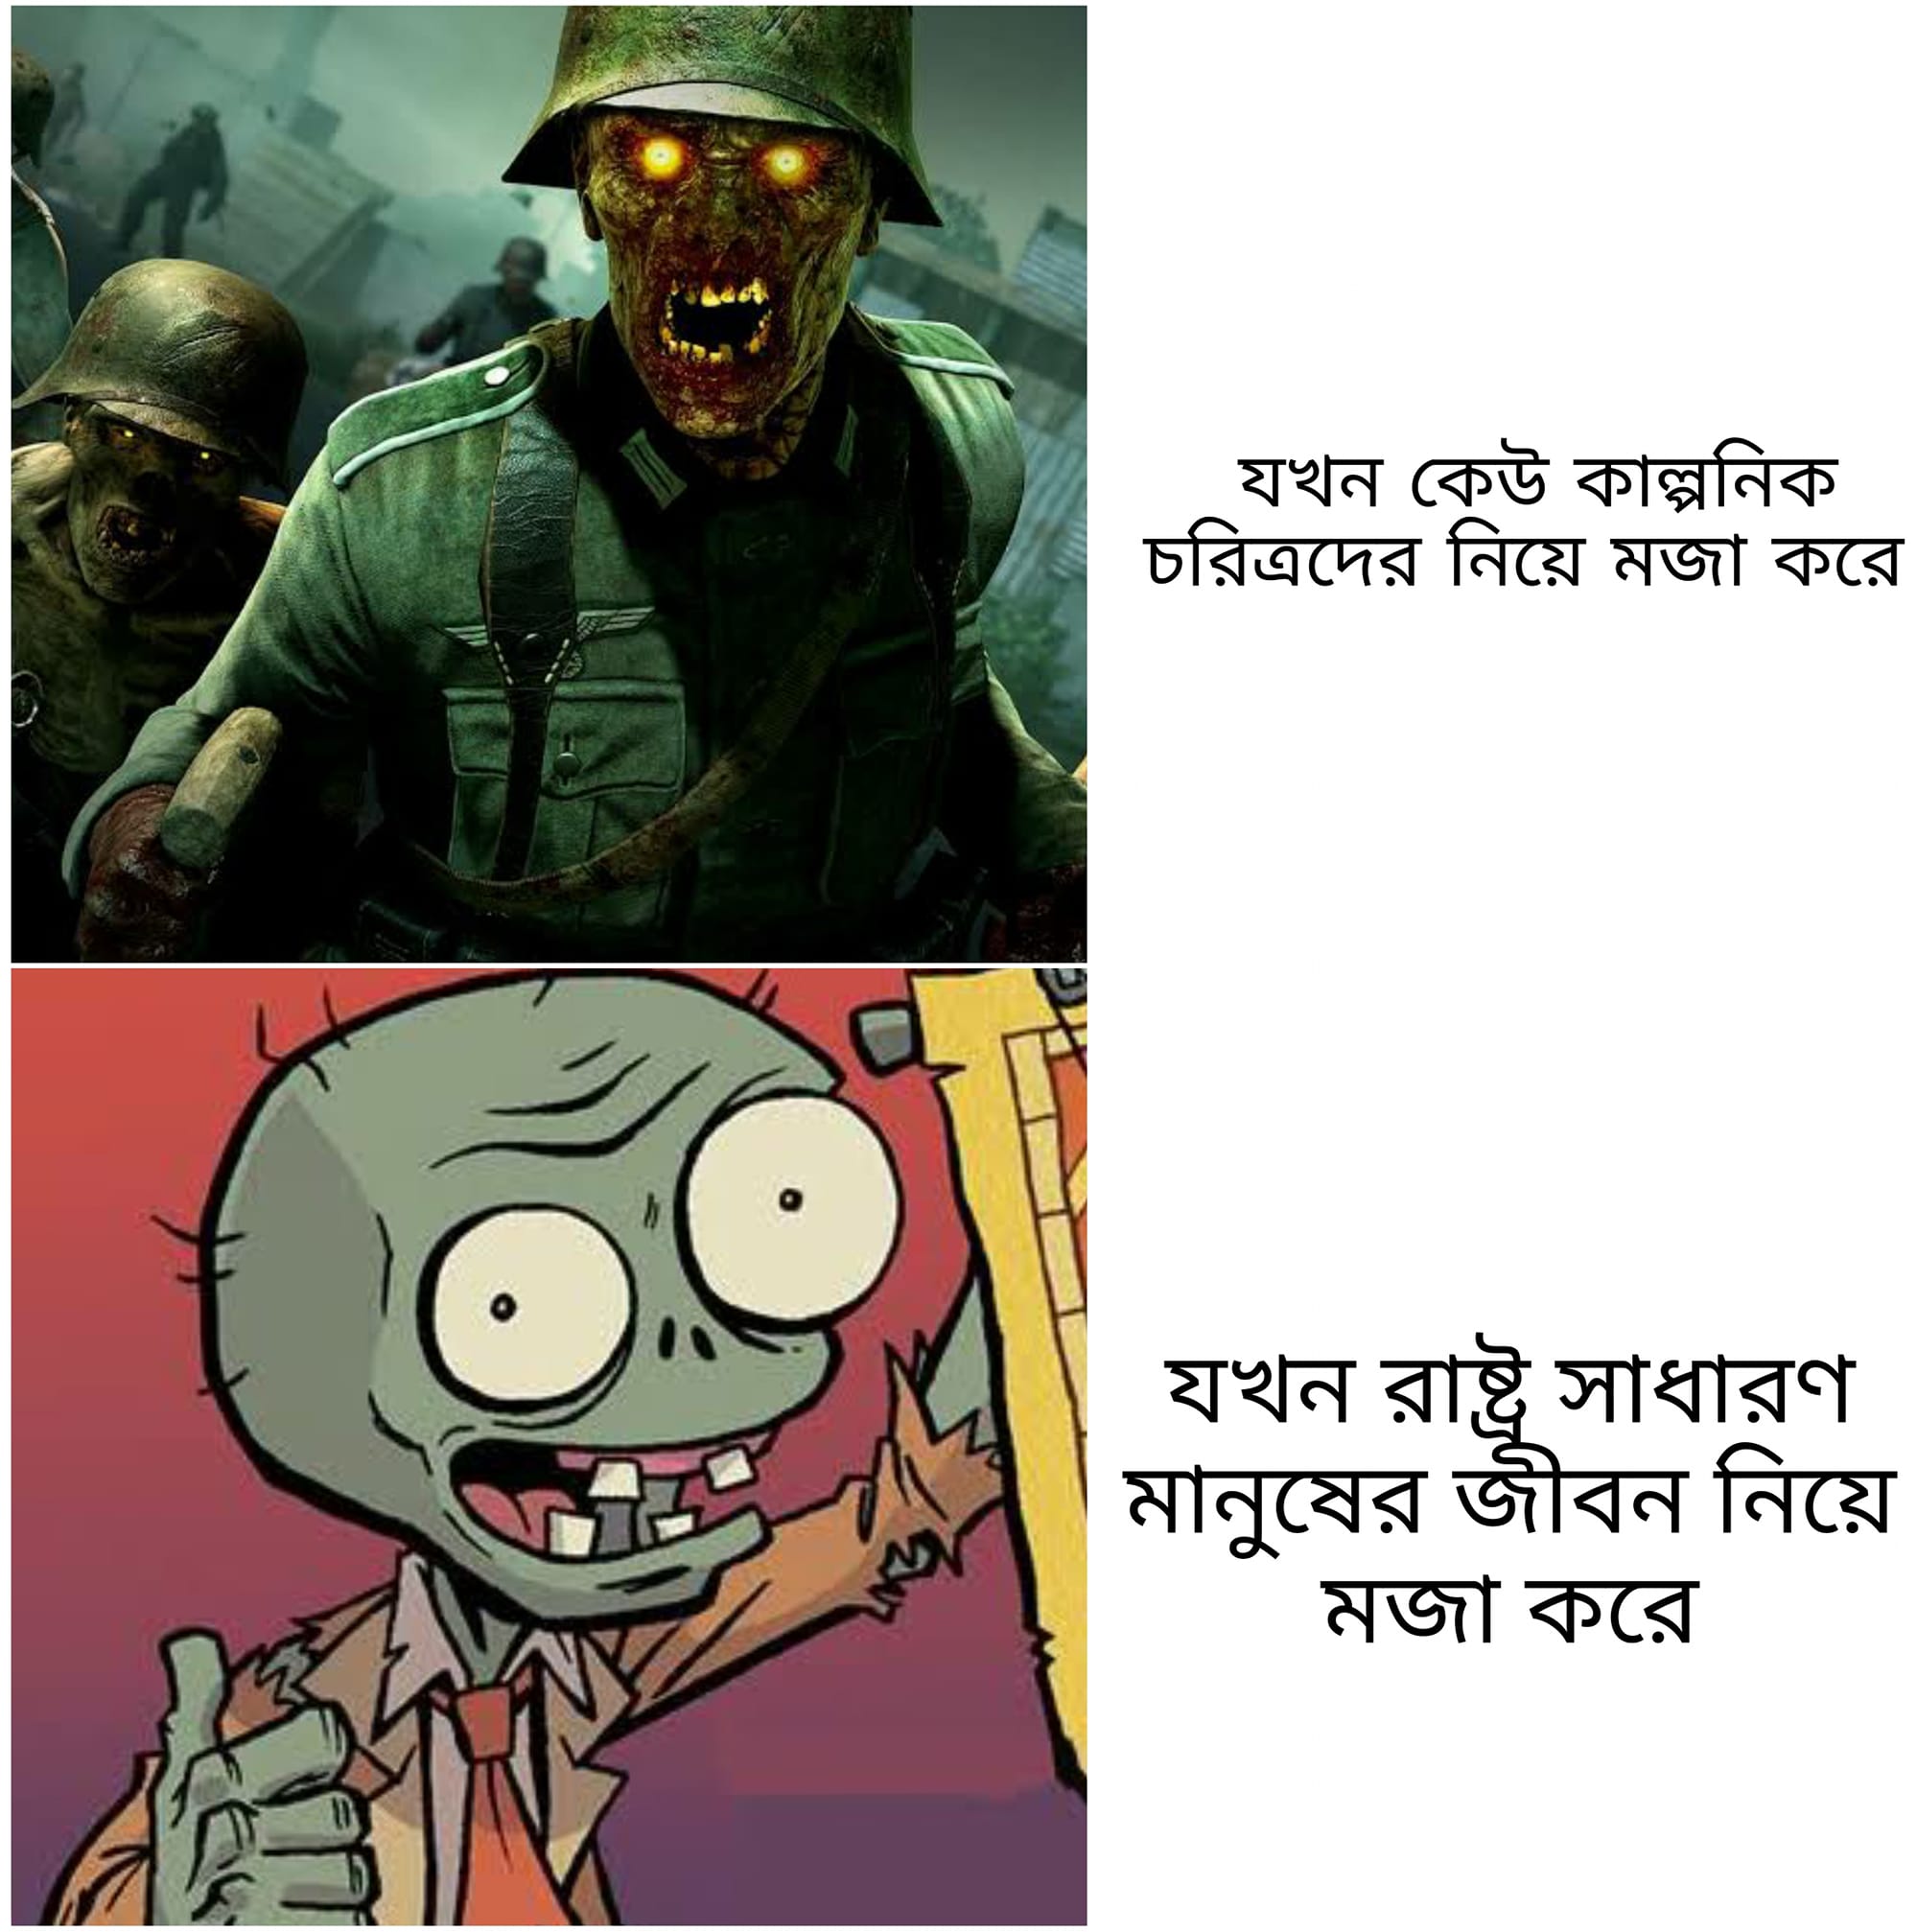
Text: যখন কেউ কাল্পনিক চরিত্রদের নিয়ে মজা করে যখন সাধারণ মানুষের জীবন নিয়ে মজা করে
Label: Hate
Hate category: Political
Targeted group: Organization